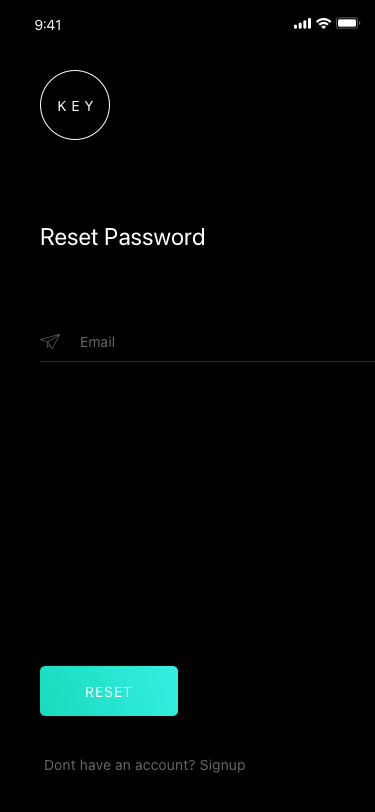
Text in this UI design:
Dont have an account? Signup
Email
Reset Password
KEY